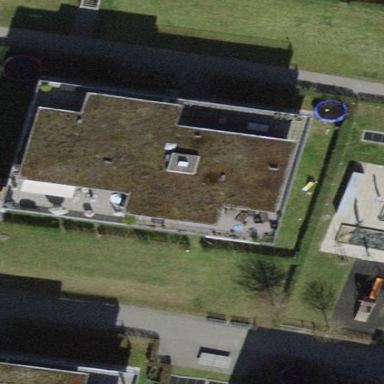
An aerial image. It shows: Flat-roofed apartment building.